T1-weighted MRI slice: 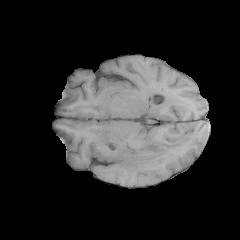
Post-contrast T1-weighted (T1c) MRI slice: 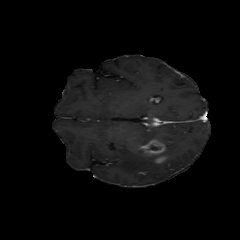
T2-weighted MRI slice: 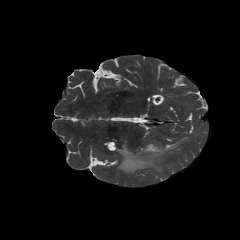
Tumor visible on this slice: yes